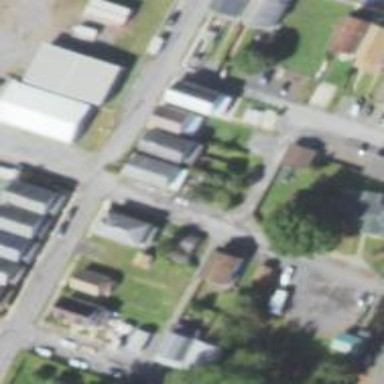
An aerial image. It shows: Alleyway designated as service road.